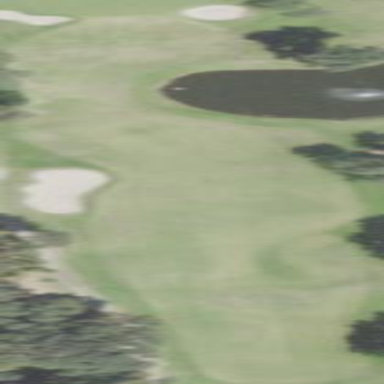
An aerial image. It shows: Golf fairway in the image.